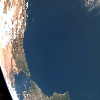
Label: water